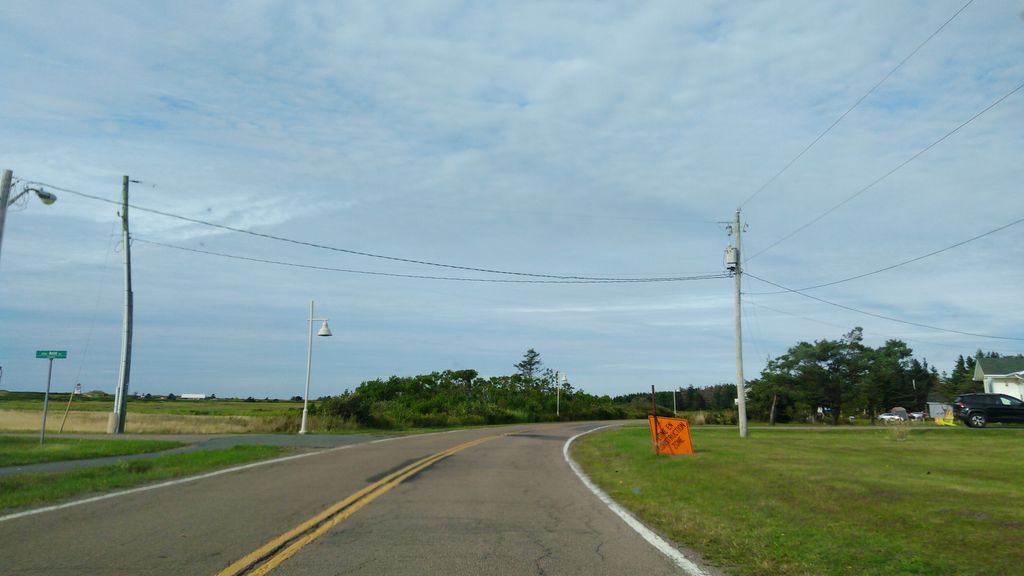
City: charlottetown